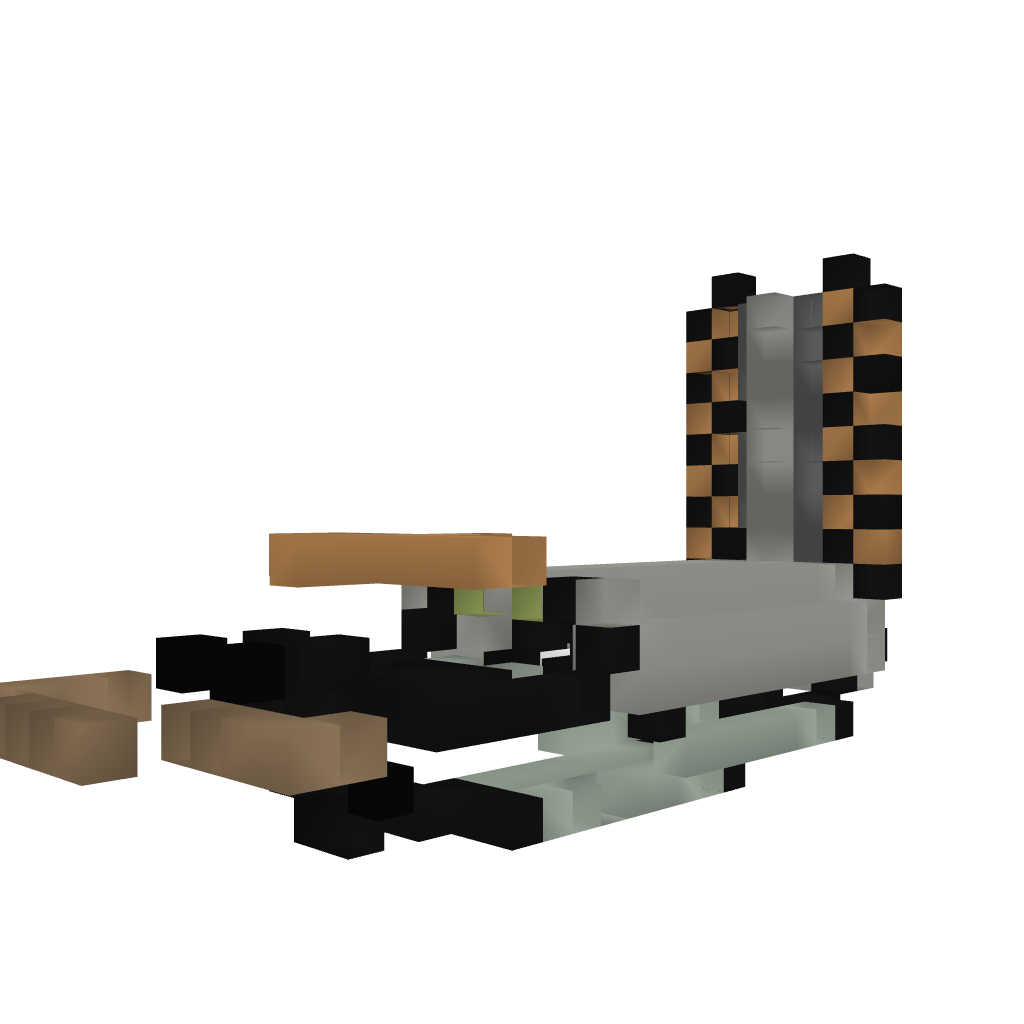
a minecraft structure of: Automatic TNT Cannon